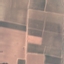
Land use / land cover: PermanentCrop